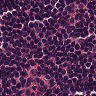
Metastatic tissue present: no